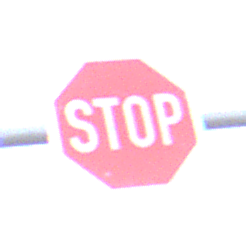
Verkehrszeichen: Stop
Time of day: SunriseSunset
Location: Outdoor (Suburban)
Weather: Clear
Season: NotSpecified
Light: Natural